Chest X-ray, PA view. Patient: 46 years old, sex F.
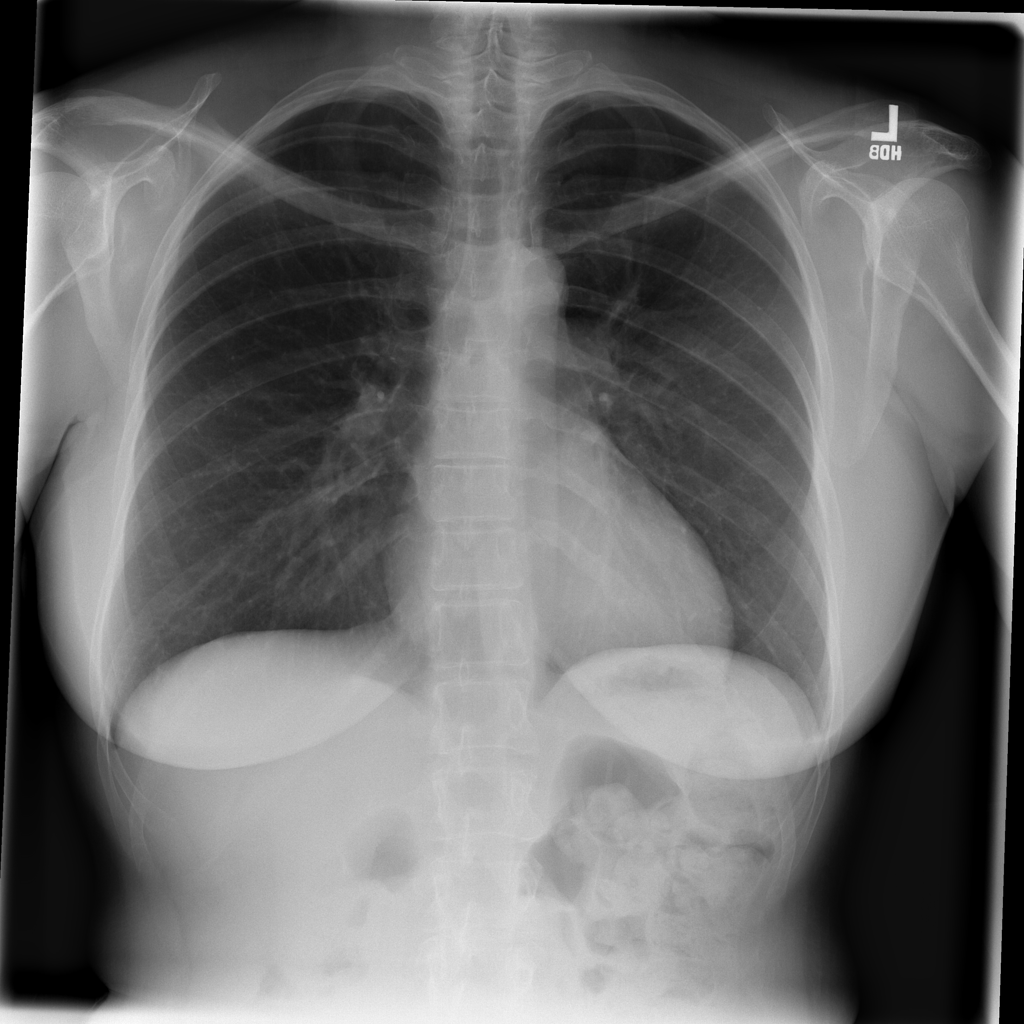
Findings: No Finding